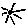
Label: sun